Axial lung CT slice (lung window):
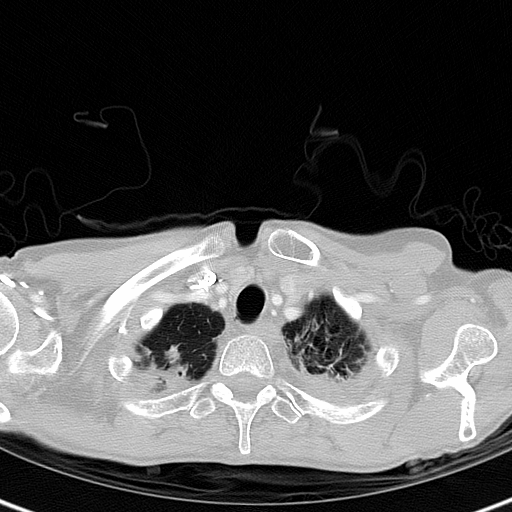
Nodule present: no